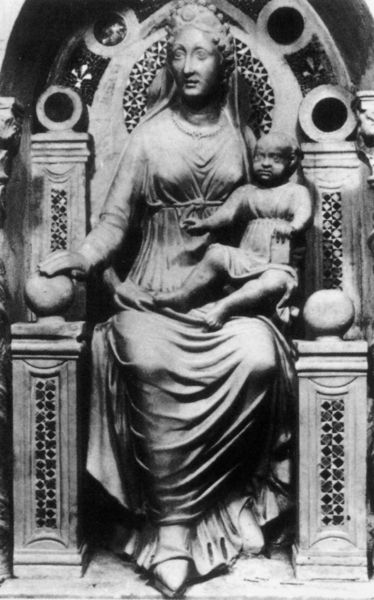
Titel: Madonna vom Grabmal des Kardinals Guillaume de Braye
Künstler: Arnolfo di Cambio
Institution: Orvieto, S. Domenico
Schlagwörter: fuß, hand, blumen, frau, grau, kleid, marmor, stuhl, säule, schleier, muster, ornament, falten, stein, gewand, haare, sitzend, kind, krone, rund, skulptur, statue, bogen, schuhe, baby, thron, ornamente, foto, nische, kreuz, orientalisch, sterne, schwarzweiß, kreise, kugel, lilie, intarsien, arabisch, gotisch, christus, jesus, königin, maria, madonna, säugling, jesuskind, madonna mit kind, byzanz, sedes sapientiae, chrisus, achoß